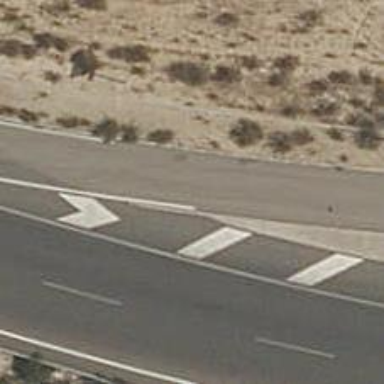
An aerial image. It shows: Service road with paving stones.